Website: macys
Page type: customer-info-address
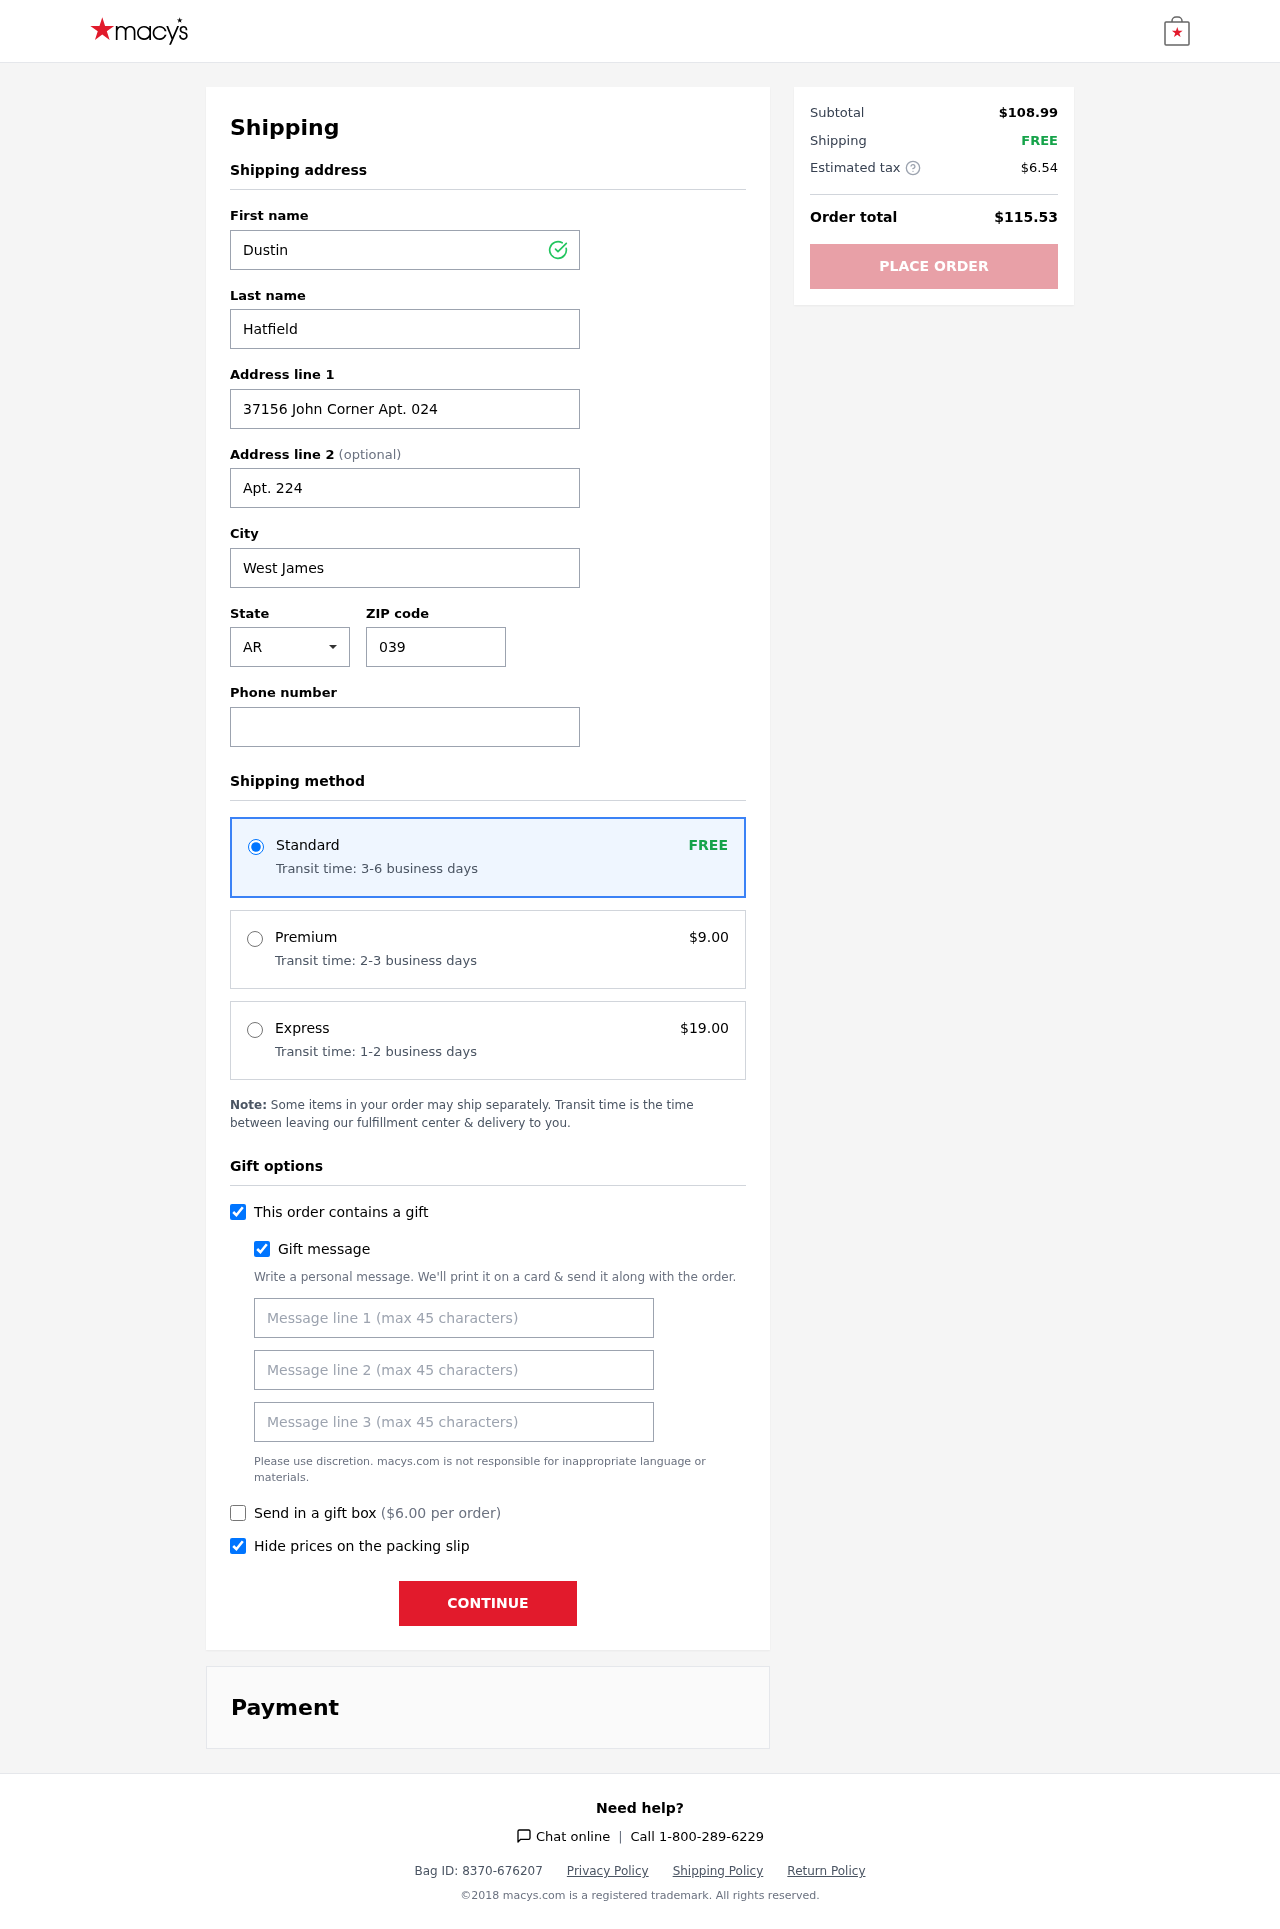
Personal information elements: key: PII_CITY
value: West James
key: PII_FIRSTNAME
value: Dustin
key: PII_GIFT_MESSAGE
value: Hey Christopher, I thought these would keep your hands warm while you’re out enjoying the chilly days ahead! Perfect for those long walks or coffee runs. Hope you like them!  Dustin
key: PII_LASTNAME
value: Hatfield
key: PII_PHONE
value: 9536749154
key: PII_POSTCODE
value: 03962
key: PII_STATE_ABBR
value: AR
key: PII_STREET
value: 37156 John Corner Apt. 024
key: PII_STREET2
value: Apt. 224
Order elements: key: ORDER_SHIPPING_STANDARD
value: FREE
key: ORDER_SHIPPING_STANDARD_TIME
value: Transit time: 3-6 business days
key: ORDER_SHIPPING_PREMIUM
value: $9.00
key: ORDER_SHIPPING_PREMIUM_TIME
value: Transit time: 2-3 business days
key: ORDER_SHIPPING_EXPRESS
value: $19.00
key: ORDER_SHIPPING_EXPRESS_TIME
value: Transit time: 1-2 business days
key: ORDER_GIFT_BOX_FEE
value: $6.00
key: ORDER_SUBTOTAL
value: $108.99
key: ORDER_SHIPPING_COST
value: FREE
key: ORDER_TAX
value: $6.54
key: ORDER_TOTAL
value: $115.53